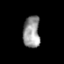
Tissue: prostate
Cell type: Fibroblasts
Senescence score: 0.7174
Nuclear area (px): 523
Mean DAPI intensity: 151.166